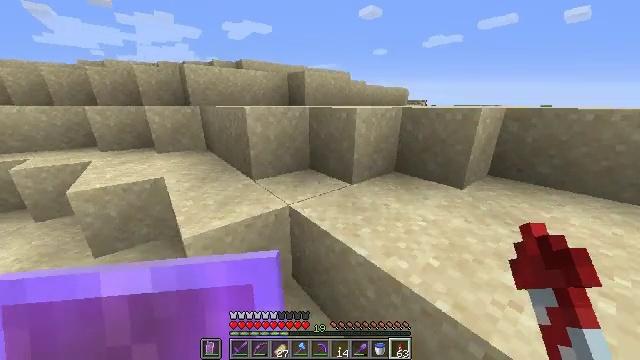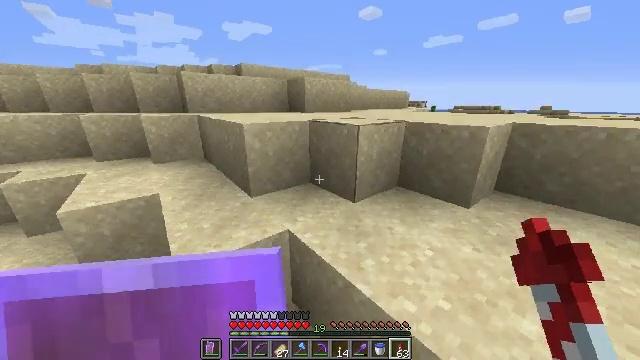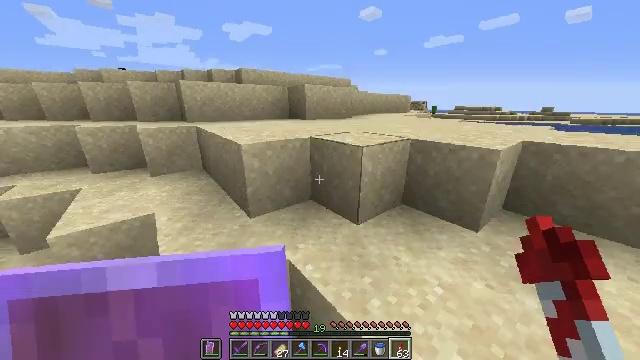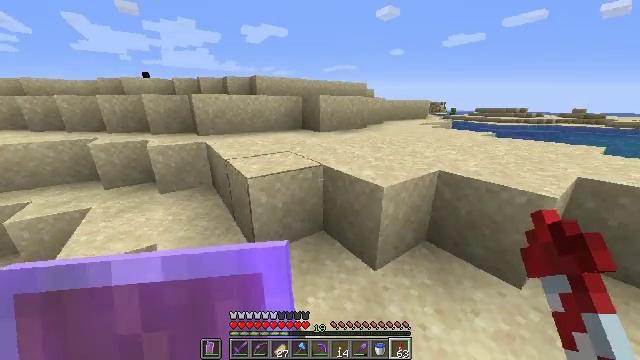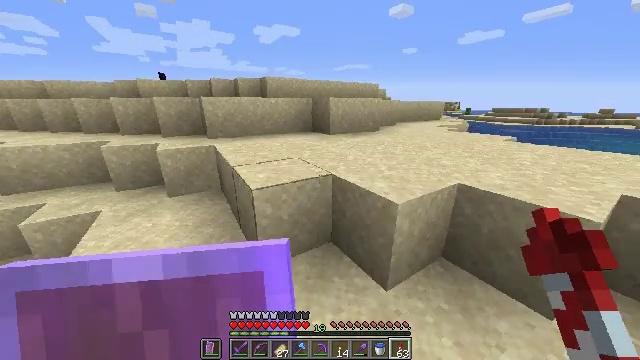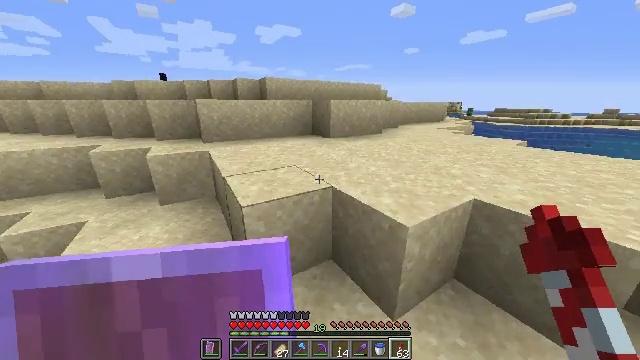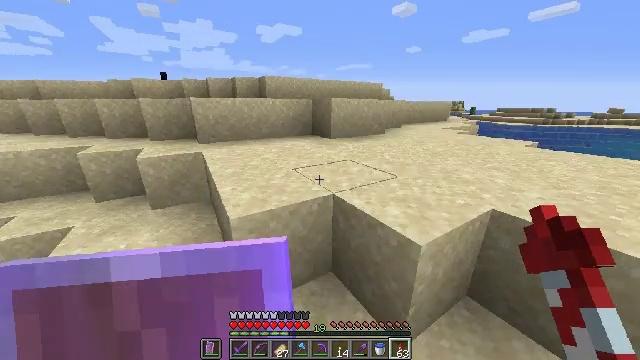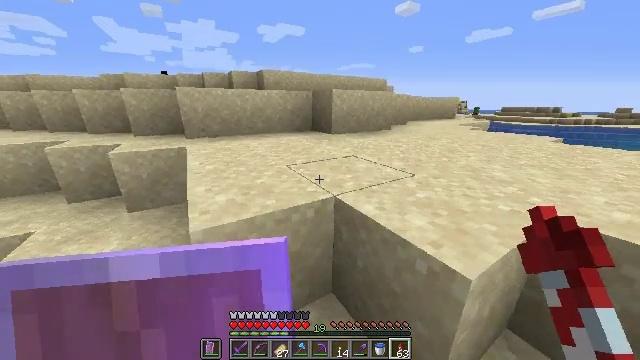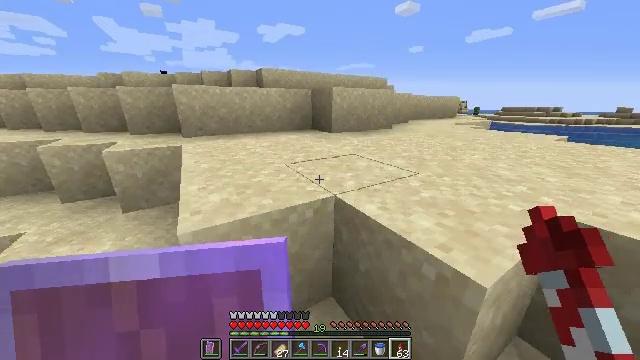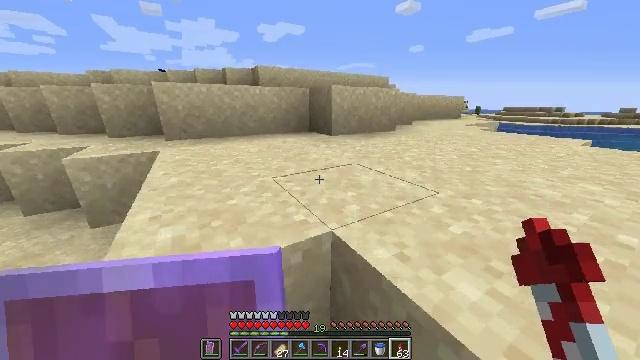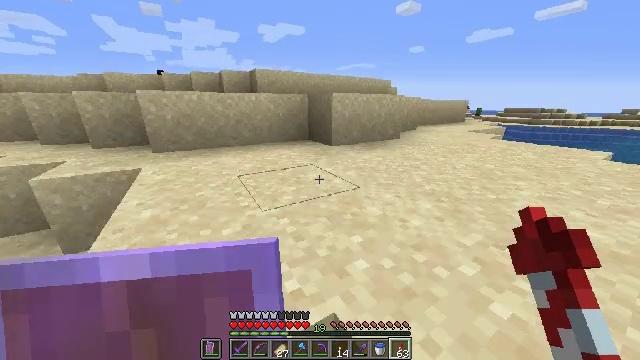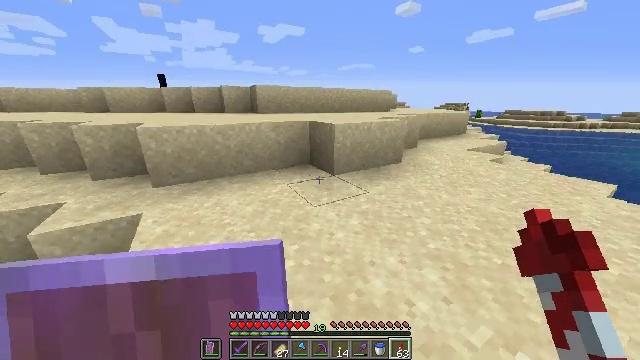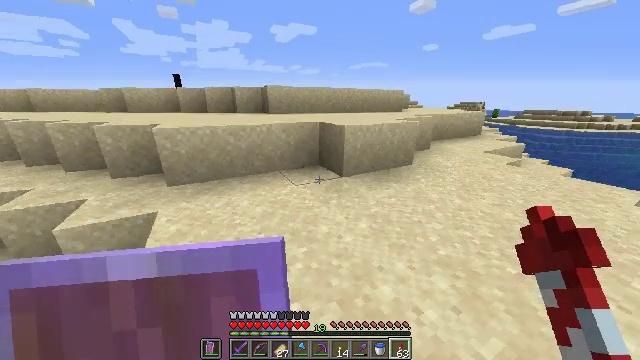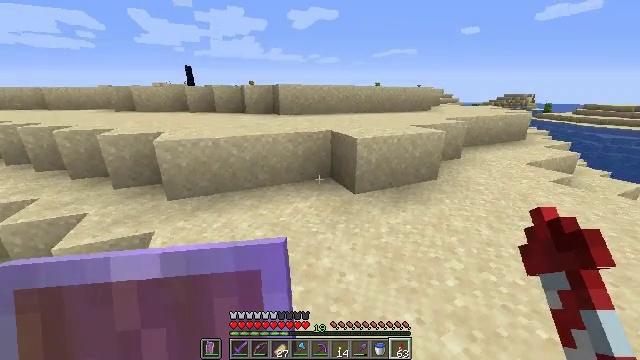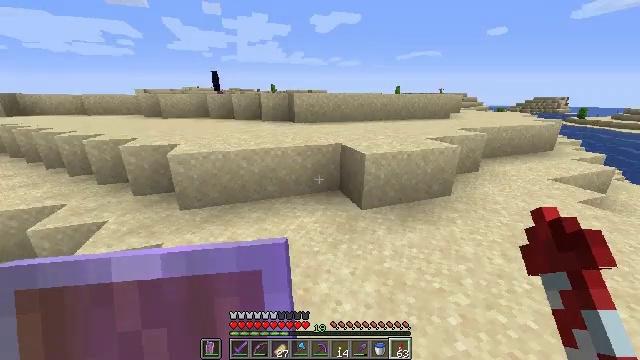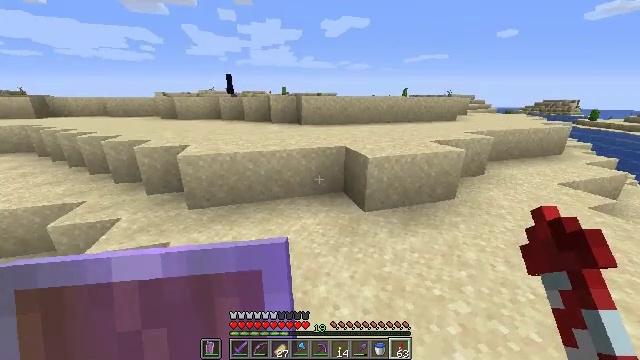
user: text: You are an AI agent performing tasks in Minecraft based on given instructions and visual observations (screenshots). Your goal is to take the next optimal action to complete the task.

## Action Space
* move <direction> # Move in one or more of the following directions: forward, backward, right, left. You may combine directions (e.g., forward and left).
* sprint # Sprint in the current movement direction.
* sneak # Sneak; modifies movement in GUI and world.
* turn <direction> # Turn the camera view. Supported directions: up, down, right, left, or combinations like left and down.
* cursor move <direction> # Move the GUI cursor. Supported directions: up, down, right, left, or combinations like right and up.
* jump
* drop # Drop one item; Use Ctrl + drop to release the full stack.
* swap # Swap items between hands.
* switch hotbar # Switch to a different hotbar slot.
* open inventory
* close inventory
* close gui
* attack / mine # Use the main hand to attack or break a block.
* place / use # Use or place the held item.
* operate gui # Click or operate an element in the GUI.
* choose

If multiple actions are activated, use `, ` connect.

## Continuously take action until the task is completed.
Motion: motion action
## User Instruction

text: Attack the ground to gather sand.
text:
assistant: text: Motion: move forward, sprint, jump
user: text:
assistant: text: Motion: move forward, sprint, jump
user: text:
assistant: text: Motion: move forward, sprint, turn left, jump
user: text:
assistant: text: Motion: move forward, sprint, turn left, jump
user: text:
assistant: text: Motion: move forward, sprint, jump
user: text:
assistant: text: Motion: move forward, sprint
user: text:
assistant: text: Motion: move forward, sprint
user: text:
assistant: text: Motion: move forward, sprint
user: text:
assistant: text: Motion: move forward, sprint
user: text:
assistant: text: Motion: move forward, sprint, jump
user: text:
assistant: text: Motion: move forward, sprint, jump
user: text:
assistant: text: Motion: move forward, sprint, turn left, jump
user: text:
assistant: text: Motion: move forward, sprint, turn left, jump
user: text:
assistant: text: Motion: move forward, sprint, turn left, jump
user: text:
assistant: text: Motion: move forward, sprint, turn left
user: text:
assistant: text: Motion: move forward, sprint
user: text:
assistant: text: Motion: move forward, sprint
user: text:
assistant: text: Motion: move forward, sprint
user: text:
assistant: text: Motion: move forward, sprint
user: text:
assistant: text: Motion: move forward, sprint, turn left
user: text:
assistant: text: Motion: move forward, sprint, turn left
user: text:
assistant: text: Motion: move forward, sprint
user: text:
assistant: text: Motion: move forward, sprint
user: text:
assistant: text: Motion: move forward, sprint, jump
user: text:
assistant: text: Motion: move forward, sprint, jump
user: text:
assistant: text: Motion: move forward, sprint, jump
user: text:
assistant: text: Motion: move forward, sprint, jump
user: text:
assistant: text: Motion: move forward, sprint, jump
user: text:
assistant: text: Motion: move forward, sprint, jump
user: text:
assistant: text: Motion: move forward, sprint, jump